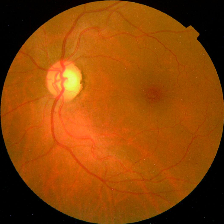
Diabetic retinopathy grade: No DR